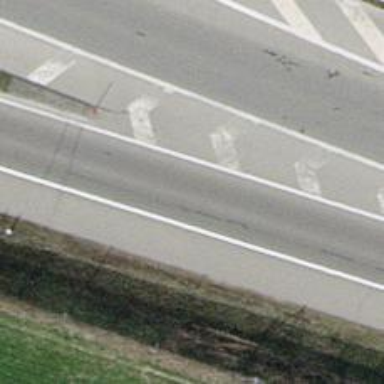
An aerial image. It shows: Primary road with asphalt surface.